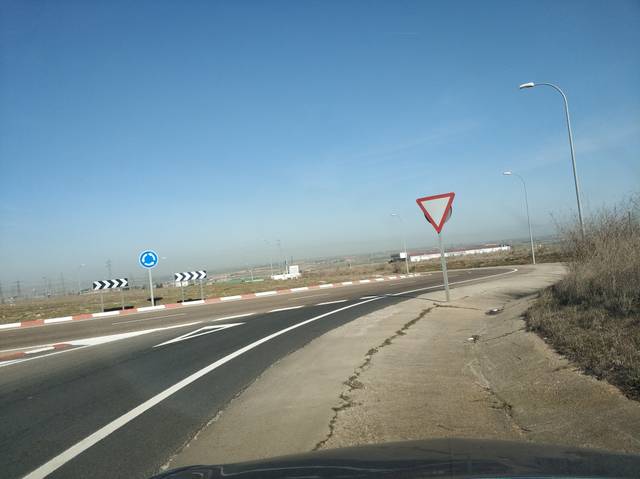
Region: Spain
Coordinates: 40.985, -5.683